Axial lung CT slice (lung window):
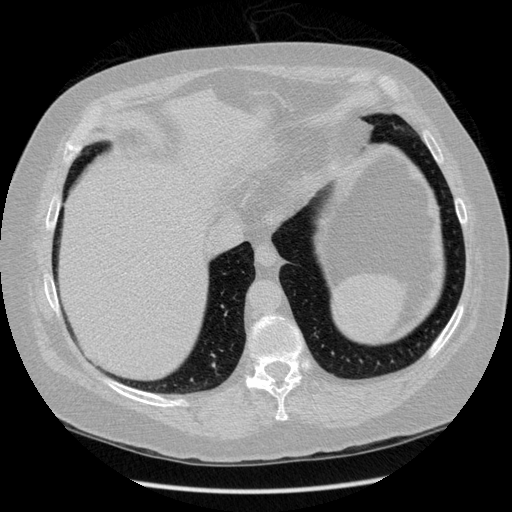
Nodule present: no